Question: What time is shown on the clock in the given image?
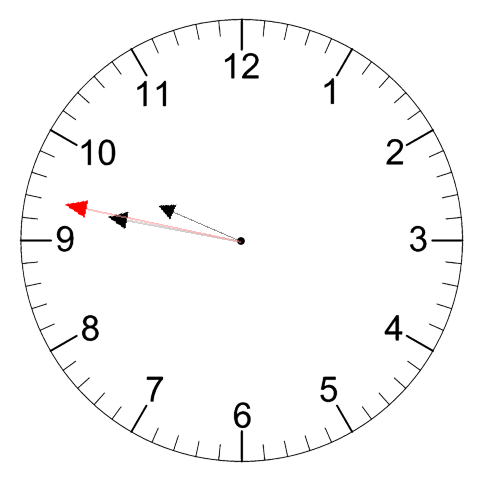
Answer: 09:46:47